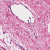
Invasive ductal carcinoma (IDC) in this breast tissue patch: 0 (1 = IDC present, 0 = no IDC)